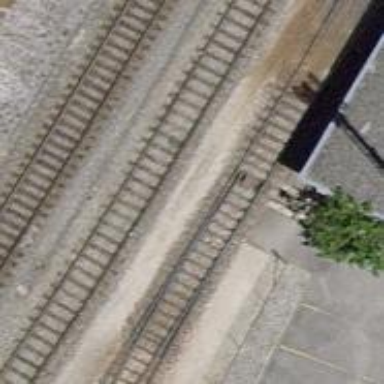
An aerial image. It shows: Railway switch.